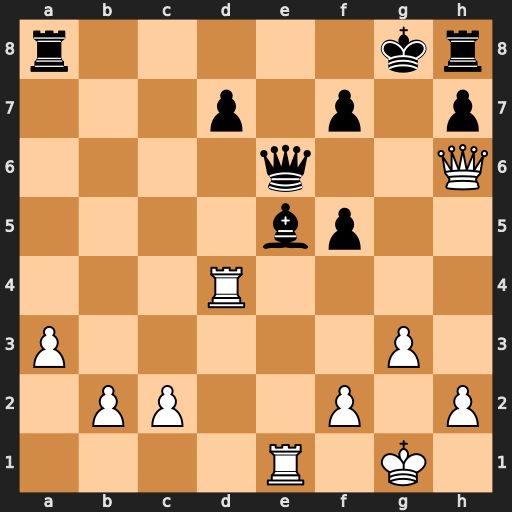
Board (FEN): r5kr/3p1p1p/4q2Q/4bp2/3R4/P5P1/1PP2P1P/4R1K1
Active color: w
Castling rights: -
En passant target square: -
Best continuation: Qxe6 fxe6 Rxe5